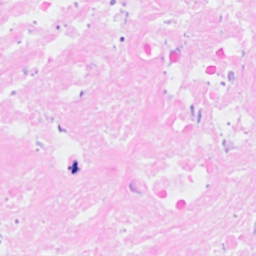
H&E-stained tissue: Breast